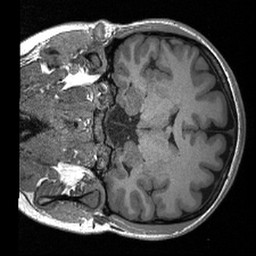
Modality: T1w
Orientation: coronal
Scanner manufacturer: siemens
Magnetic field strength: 3 T
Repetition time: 2.4 s
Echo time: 0.00213 s